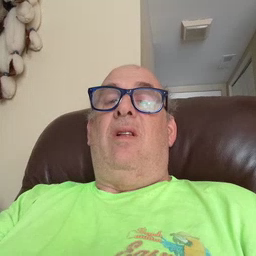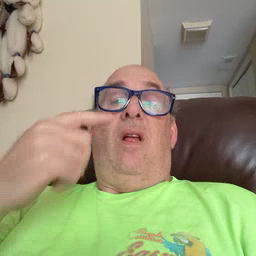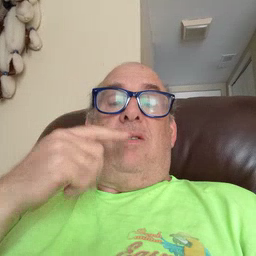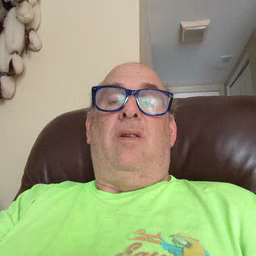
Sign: eye